Question: I created new tab bar project in xcode 4.2 and there is no app delegate xib file. Project has two navigation controller. I can set name of tab bar but couldn't set image. I am completely fed up with many tries. 'FirstViewController *firstView = [[FirstViewController alloc] initWithNibName:@"FirstViewController_iPhone" bundle:nil]'
'''
firstView.title=@"Birthdays";
firstView.tabBarItem.image=[UIImage imageNamed:@"bottomleft.png"];
SecondViewController *secondView = [[SecondViewController alloc] initWithNibName:@"SecondViewController_iPhone" bundle:nil];
secondView.title=@"Settings";
secondView.tabBarItem.image=[UIImage imageNamed:@"bottomright.png"];
UINavigationController *navController2 = [[UINavigationController alloc] initWithRootViewController:secondView];
navController2.navigationBarHidden=YES;
[viewControllers addObject:navController2];
'''

Here you can see what sort of output I am getting.
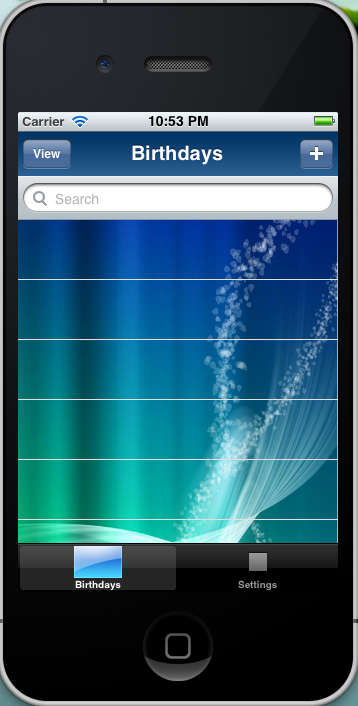
Answer: Hard to tell from the code you posted, but you probably want to set the image on the 'tabBarItem' of the 'UINavigationController' ('navController2'), since it looks like that is what you directly add to you 'UITabBarController':
'''
navController2.tabBarItem.image = [UIImage imageNamed:@"bottomright.png"];
'''
The reason you can set the title is that navigation controllers by default automatically have the title of their current child view controller.